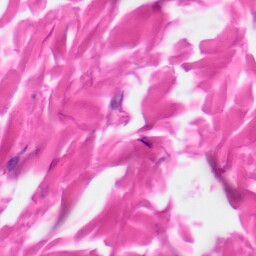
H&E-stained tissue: Skin